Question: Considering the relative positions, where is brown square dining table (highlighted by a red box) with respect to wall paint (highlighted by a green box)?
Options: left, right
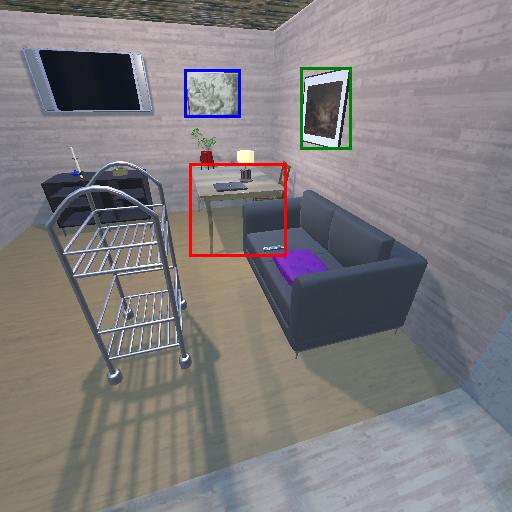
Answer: left